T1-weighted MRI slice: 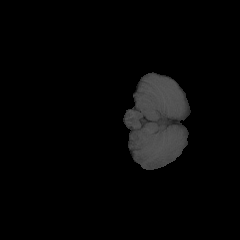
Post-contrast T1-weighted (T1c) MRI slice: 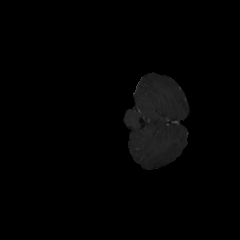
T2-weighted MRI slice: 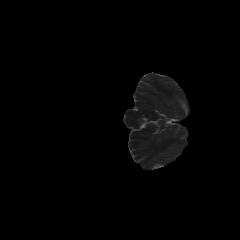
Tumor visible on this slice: no